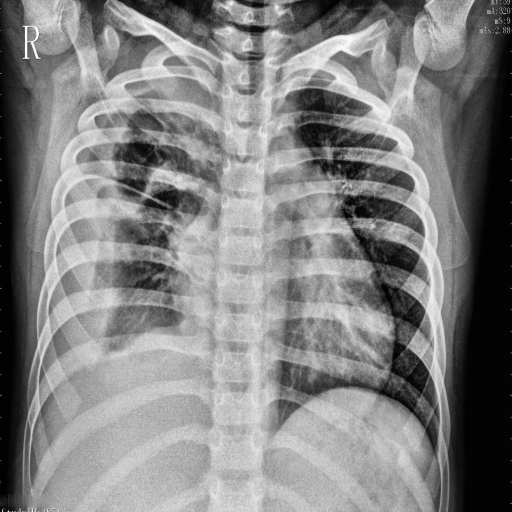
Finding: PNEUMONIA